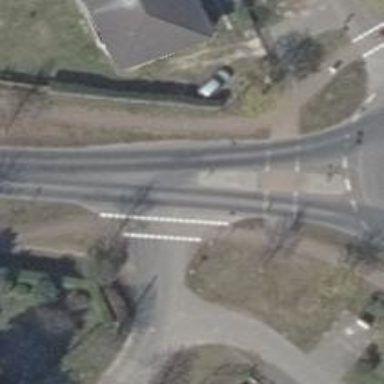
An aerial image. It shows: Uncontrolled road crossing.